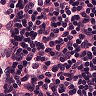
Metastatic tissue present: no